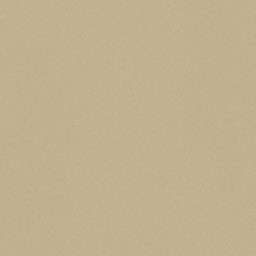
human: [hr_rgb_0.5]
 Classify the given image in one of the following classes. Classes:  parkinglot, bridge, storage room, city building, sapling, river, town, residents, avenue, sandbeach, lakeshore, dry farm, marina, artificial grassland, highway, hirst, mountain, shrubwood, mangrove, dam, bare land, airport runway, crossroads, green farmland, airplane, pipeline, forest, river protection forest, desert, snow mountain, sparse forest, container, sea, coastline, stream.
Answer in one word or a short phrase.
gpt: desert